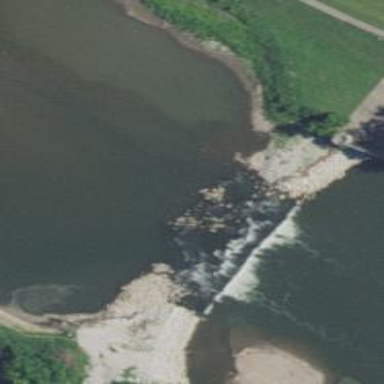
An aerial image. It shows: Weir in waterway.